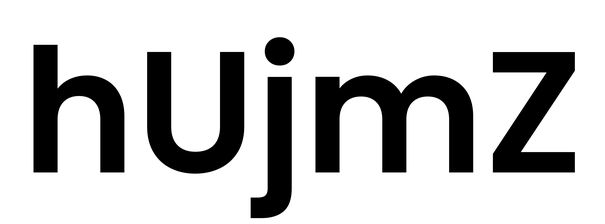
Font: Poppins-SemiBold